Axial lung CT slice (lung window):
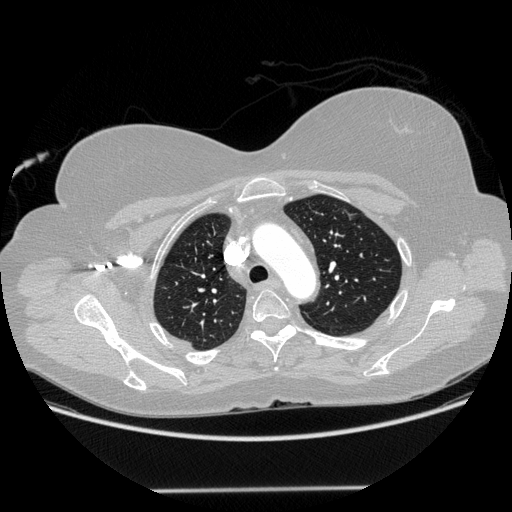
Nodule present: no